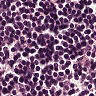
Metastatic tissue present: no